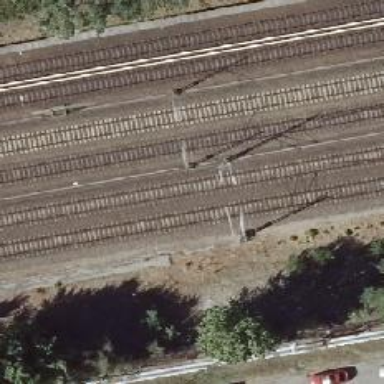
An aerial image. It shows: Milestone along the railway with catenary mast.